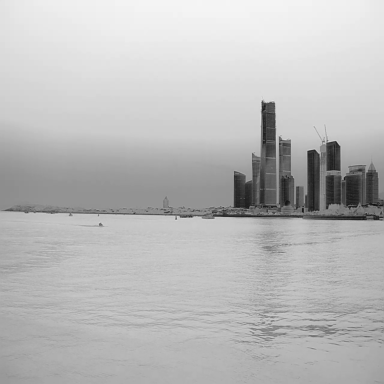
There are seven objects shown in the infrared image, including two bulk_carriers, two sailboats, two canoes, and a container_ship.